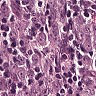
Metastatic tissue present: yes